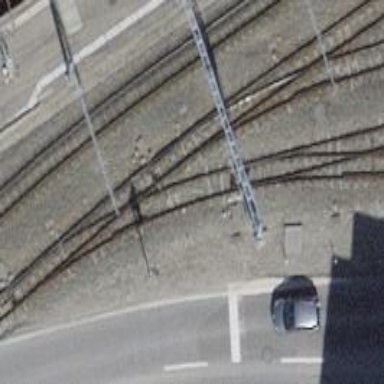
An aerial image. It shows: Narrow-gauge railway track with one electrified contact line.